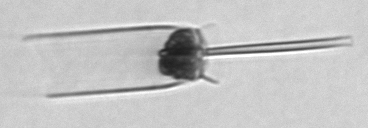
Label: Ditylum_brightwellii